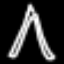
Label: The Eiffel Tower